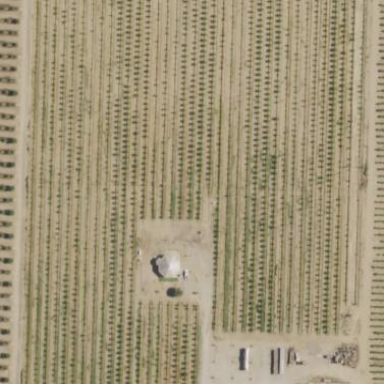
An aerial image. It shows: Orchard filled with almond trees.